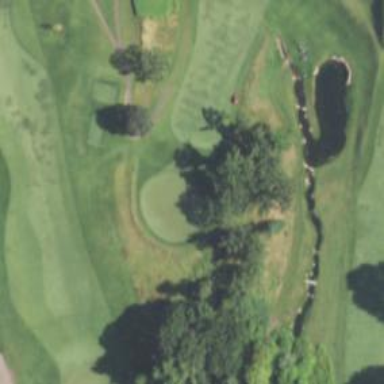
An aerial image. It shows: View of golf hole.